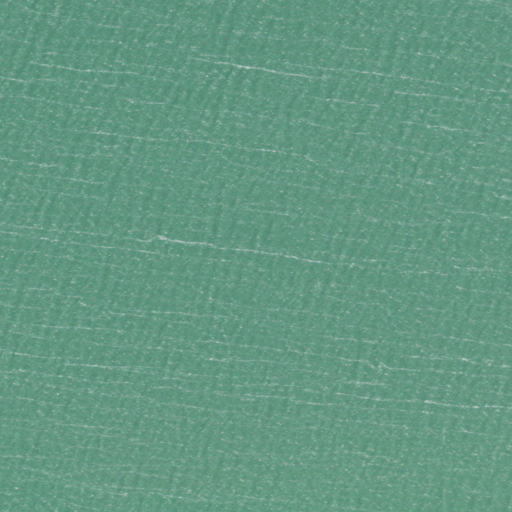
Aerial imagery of bar in Ohio named Northwest Reef containing only open water